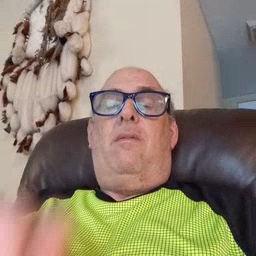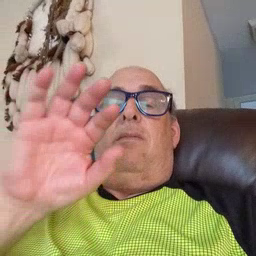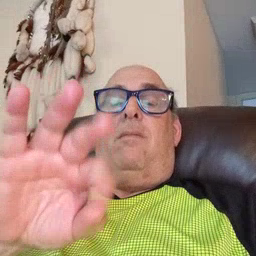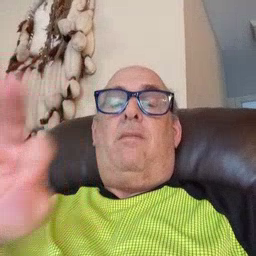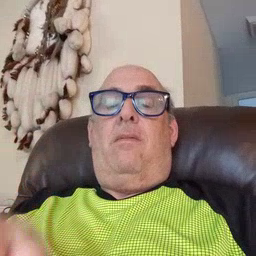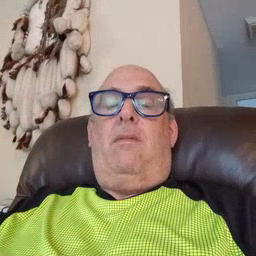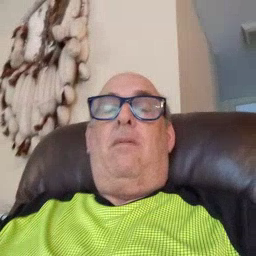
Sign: frenchfries